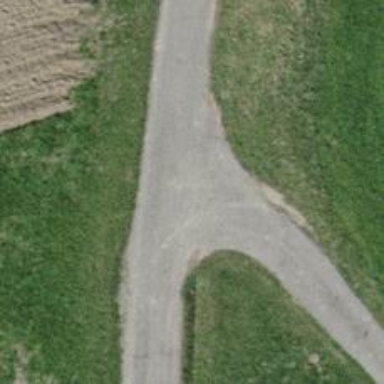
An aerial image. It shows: Well-maintained track road with grade 1 tracktype.